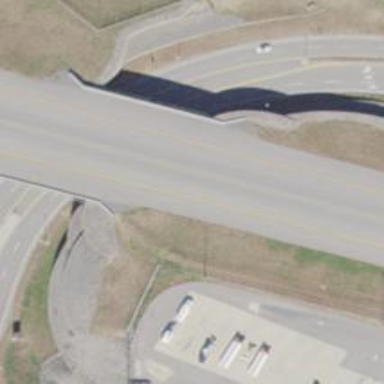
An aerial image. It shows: Asphalt surface bridge over airport taxiway.